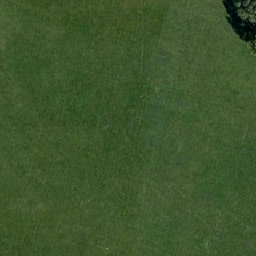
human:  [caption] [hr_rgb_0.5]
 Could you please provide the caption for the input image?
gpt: There are two trees on the grassland.

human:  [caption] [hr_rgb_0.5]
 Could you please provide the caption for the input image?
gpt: There are two trees on the prairie.

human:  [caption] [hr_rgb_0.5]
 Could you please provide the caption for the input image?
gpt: The wood stands alone with this green neat grassy wire.

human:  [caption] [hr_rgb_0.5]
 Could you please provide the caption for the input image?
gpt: the meadow is near some trees .

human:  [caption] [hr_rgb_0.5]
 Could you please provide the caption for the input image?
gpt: A tree stands alone at the corner of the green grass.